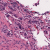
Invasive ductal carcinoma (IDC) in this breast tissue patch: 0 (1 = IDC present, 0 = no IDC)